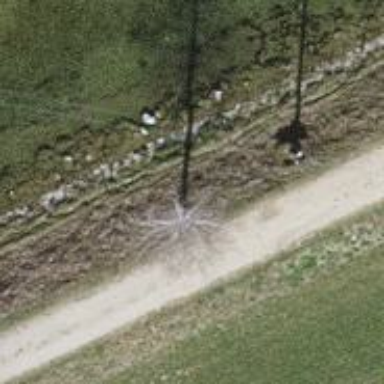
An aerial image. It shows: Power pole.